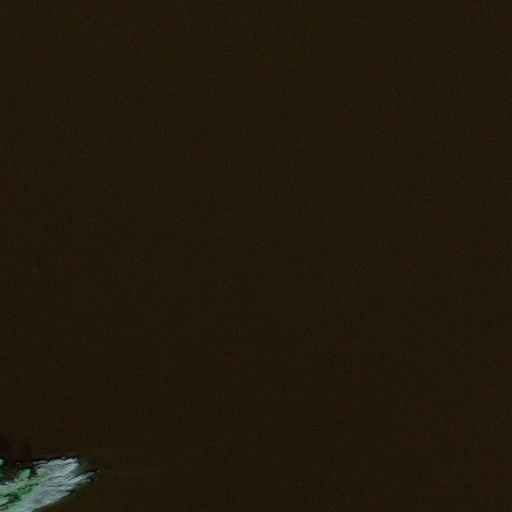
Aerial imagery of cape in Alaska named Cedar Point containing only unknown